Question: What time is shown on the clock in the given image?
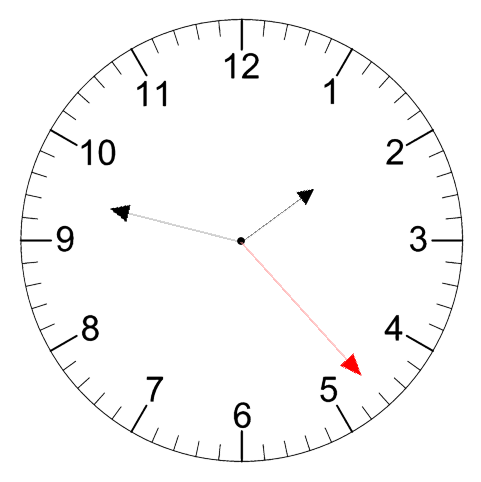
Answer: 01:47:23